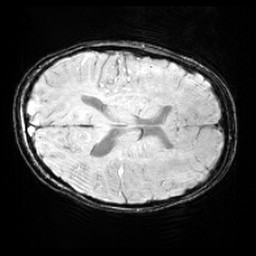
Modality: SWI
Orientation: axial
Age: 11
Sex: male
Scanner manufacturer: siemens
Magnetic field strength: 3 T
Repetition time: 0.027 s
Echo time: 0.02 s